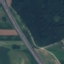
Land use / land cover: Highway